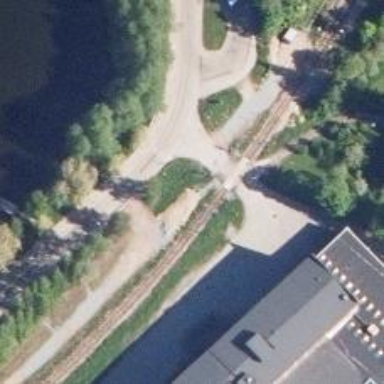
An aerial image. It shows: Level crossing with both lights and saltire in place.